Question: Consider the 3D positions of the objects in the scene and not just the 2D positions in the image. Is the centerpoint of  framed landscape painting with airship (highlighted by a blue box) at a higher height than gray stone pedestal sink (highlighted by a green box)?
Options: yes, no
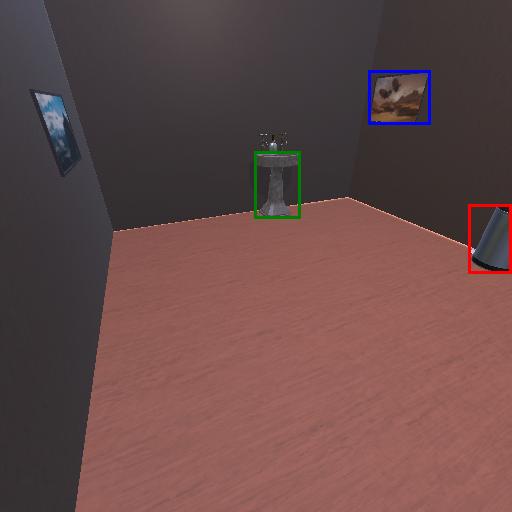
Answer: yes